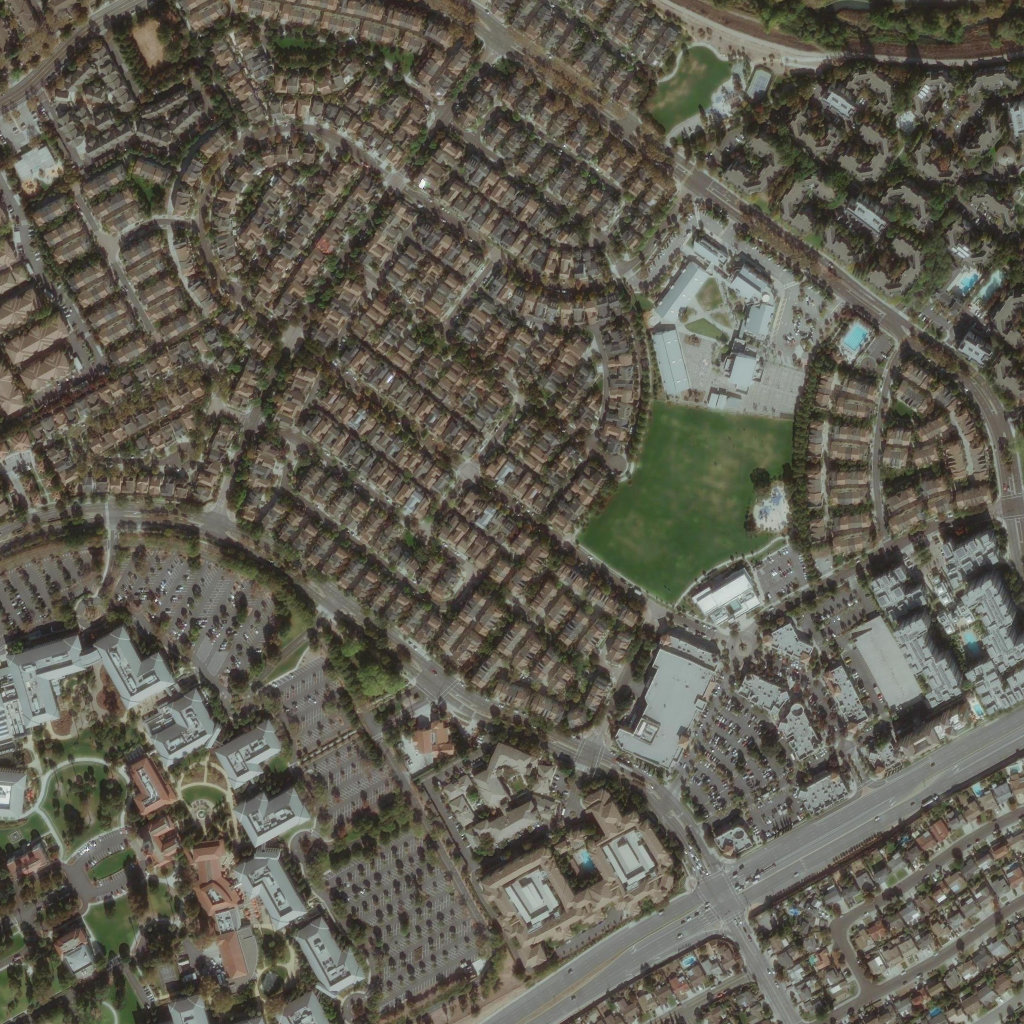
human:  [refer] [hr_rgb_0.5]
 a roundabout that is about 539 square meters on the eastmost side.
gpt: <box>[[70, 61, 73, 64, 0]]</box>

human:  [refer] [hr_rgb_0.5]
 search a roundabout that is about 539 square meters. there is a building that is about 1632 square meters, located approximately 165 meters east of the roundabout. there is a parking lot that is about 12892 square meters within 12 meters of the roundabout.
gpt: <box>[[70, 61, 73, 64, 0]]</box>